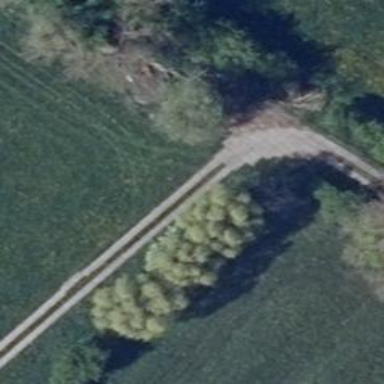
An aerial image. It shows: Unclassified road.